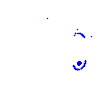
Particle: kaon